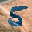
Label: 5